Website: lowes
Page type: payment
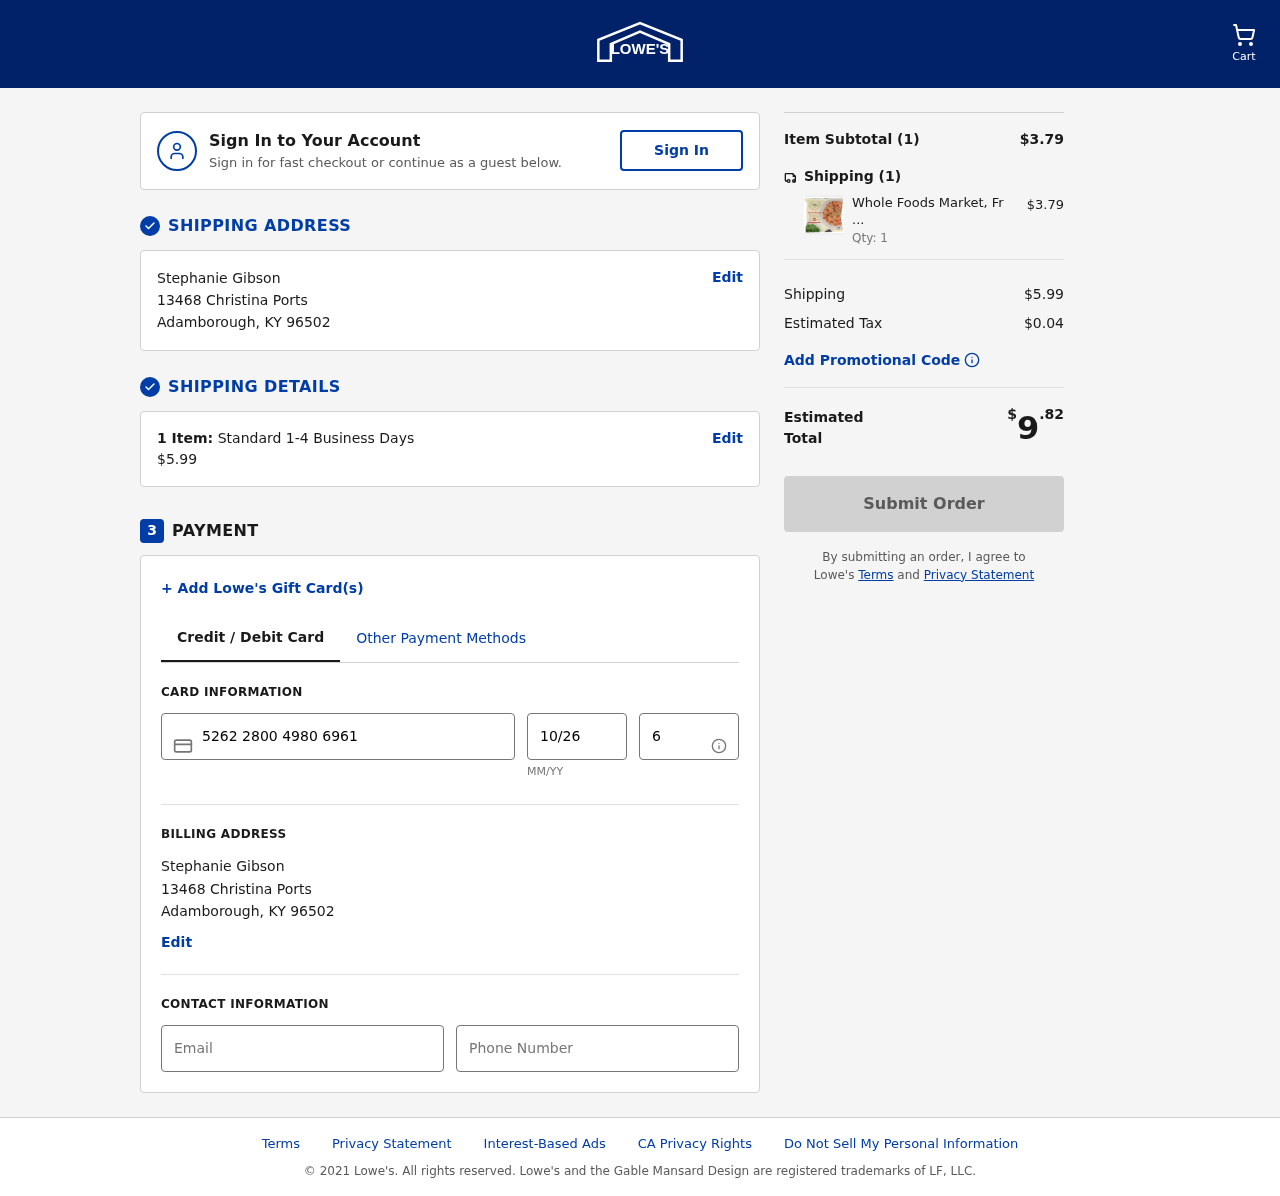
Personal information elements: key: PII_CARD_CVV
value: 601
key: PII_CARD_EXPIRY
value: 10/26
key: PII_CARD_NUMBER
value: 5262 2800 4980 6961
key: PII_CITY
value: Adamborough
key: PII_EMAIL
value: sgibson@yahoo.com
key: PII_FULLNAME
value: Stephanie Gibson
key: PII_PHONE
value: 2247946390
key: PII_POSTCODE
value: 96502
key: PII_STATE_ABBR
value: KY
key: PII_STREET
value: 13468 Christina Ports
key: PII_FULLNAME2
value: Stephanie Gibson
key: PII_CITY2
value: Adamborough
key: PII_STATE_ABBR2
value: KY
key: PII_POSTCODE_FULL
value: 96502
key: PII_LOCATION13_POSTCODE_EXT
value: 6502
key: PII_POSTCODE_NUMERIC
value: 96502
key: PII_LOCATION13_POSTCODE_EXT_NUMERIC
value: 6502
Product elements: key: PRODUCT1_NAME
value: Whole Foods Market, Fried Rice Vegetable, 20 Ounce
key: PRODUCT1_PRICE
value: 3.79
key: PRODUCT1_QUANTITY
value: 1
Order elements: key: ORDER_NUM_ITEMS
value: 1
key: ORDER_SHIPPING_COST
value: $5.99
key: ORDER_NUM_ITEMS2
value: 1
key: ORDER_SUBTOTAL
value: $3.79
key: ORDER_NUM_ITEMS3
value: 1
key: ORDER_SHIPPING_COST2
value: $5.99
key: ORDER_TAX
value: $0.04
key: ORDER_TOTAL
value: $9.82